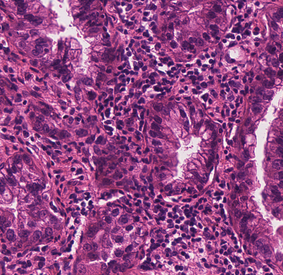
Tumor epithelial tissue: yes
Tumor-associated stroma tissue: yes
Normal tissue: no